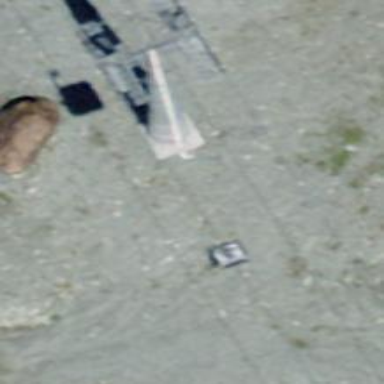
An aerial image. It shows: Pylon for aerialway.